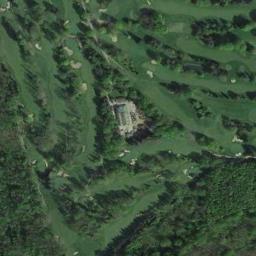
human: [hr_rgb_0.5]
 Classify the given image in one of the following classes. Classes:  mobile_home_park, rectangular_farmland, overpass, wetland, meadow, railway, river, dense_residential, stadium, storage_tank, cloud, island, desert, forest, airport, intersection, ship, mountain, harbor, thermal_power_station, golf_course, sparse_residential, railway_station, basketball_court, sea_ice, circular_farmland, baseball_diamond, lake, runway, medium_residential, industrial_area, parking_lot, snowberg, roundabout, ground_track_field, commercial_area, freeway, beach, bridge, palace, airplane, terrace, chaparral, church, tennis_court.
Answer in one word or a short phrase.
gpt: golf_course